Field crop: maize
Growth stage: 2
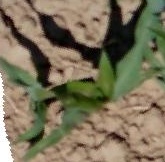
Species: maize